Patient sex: F
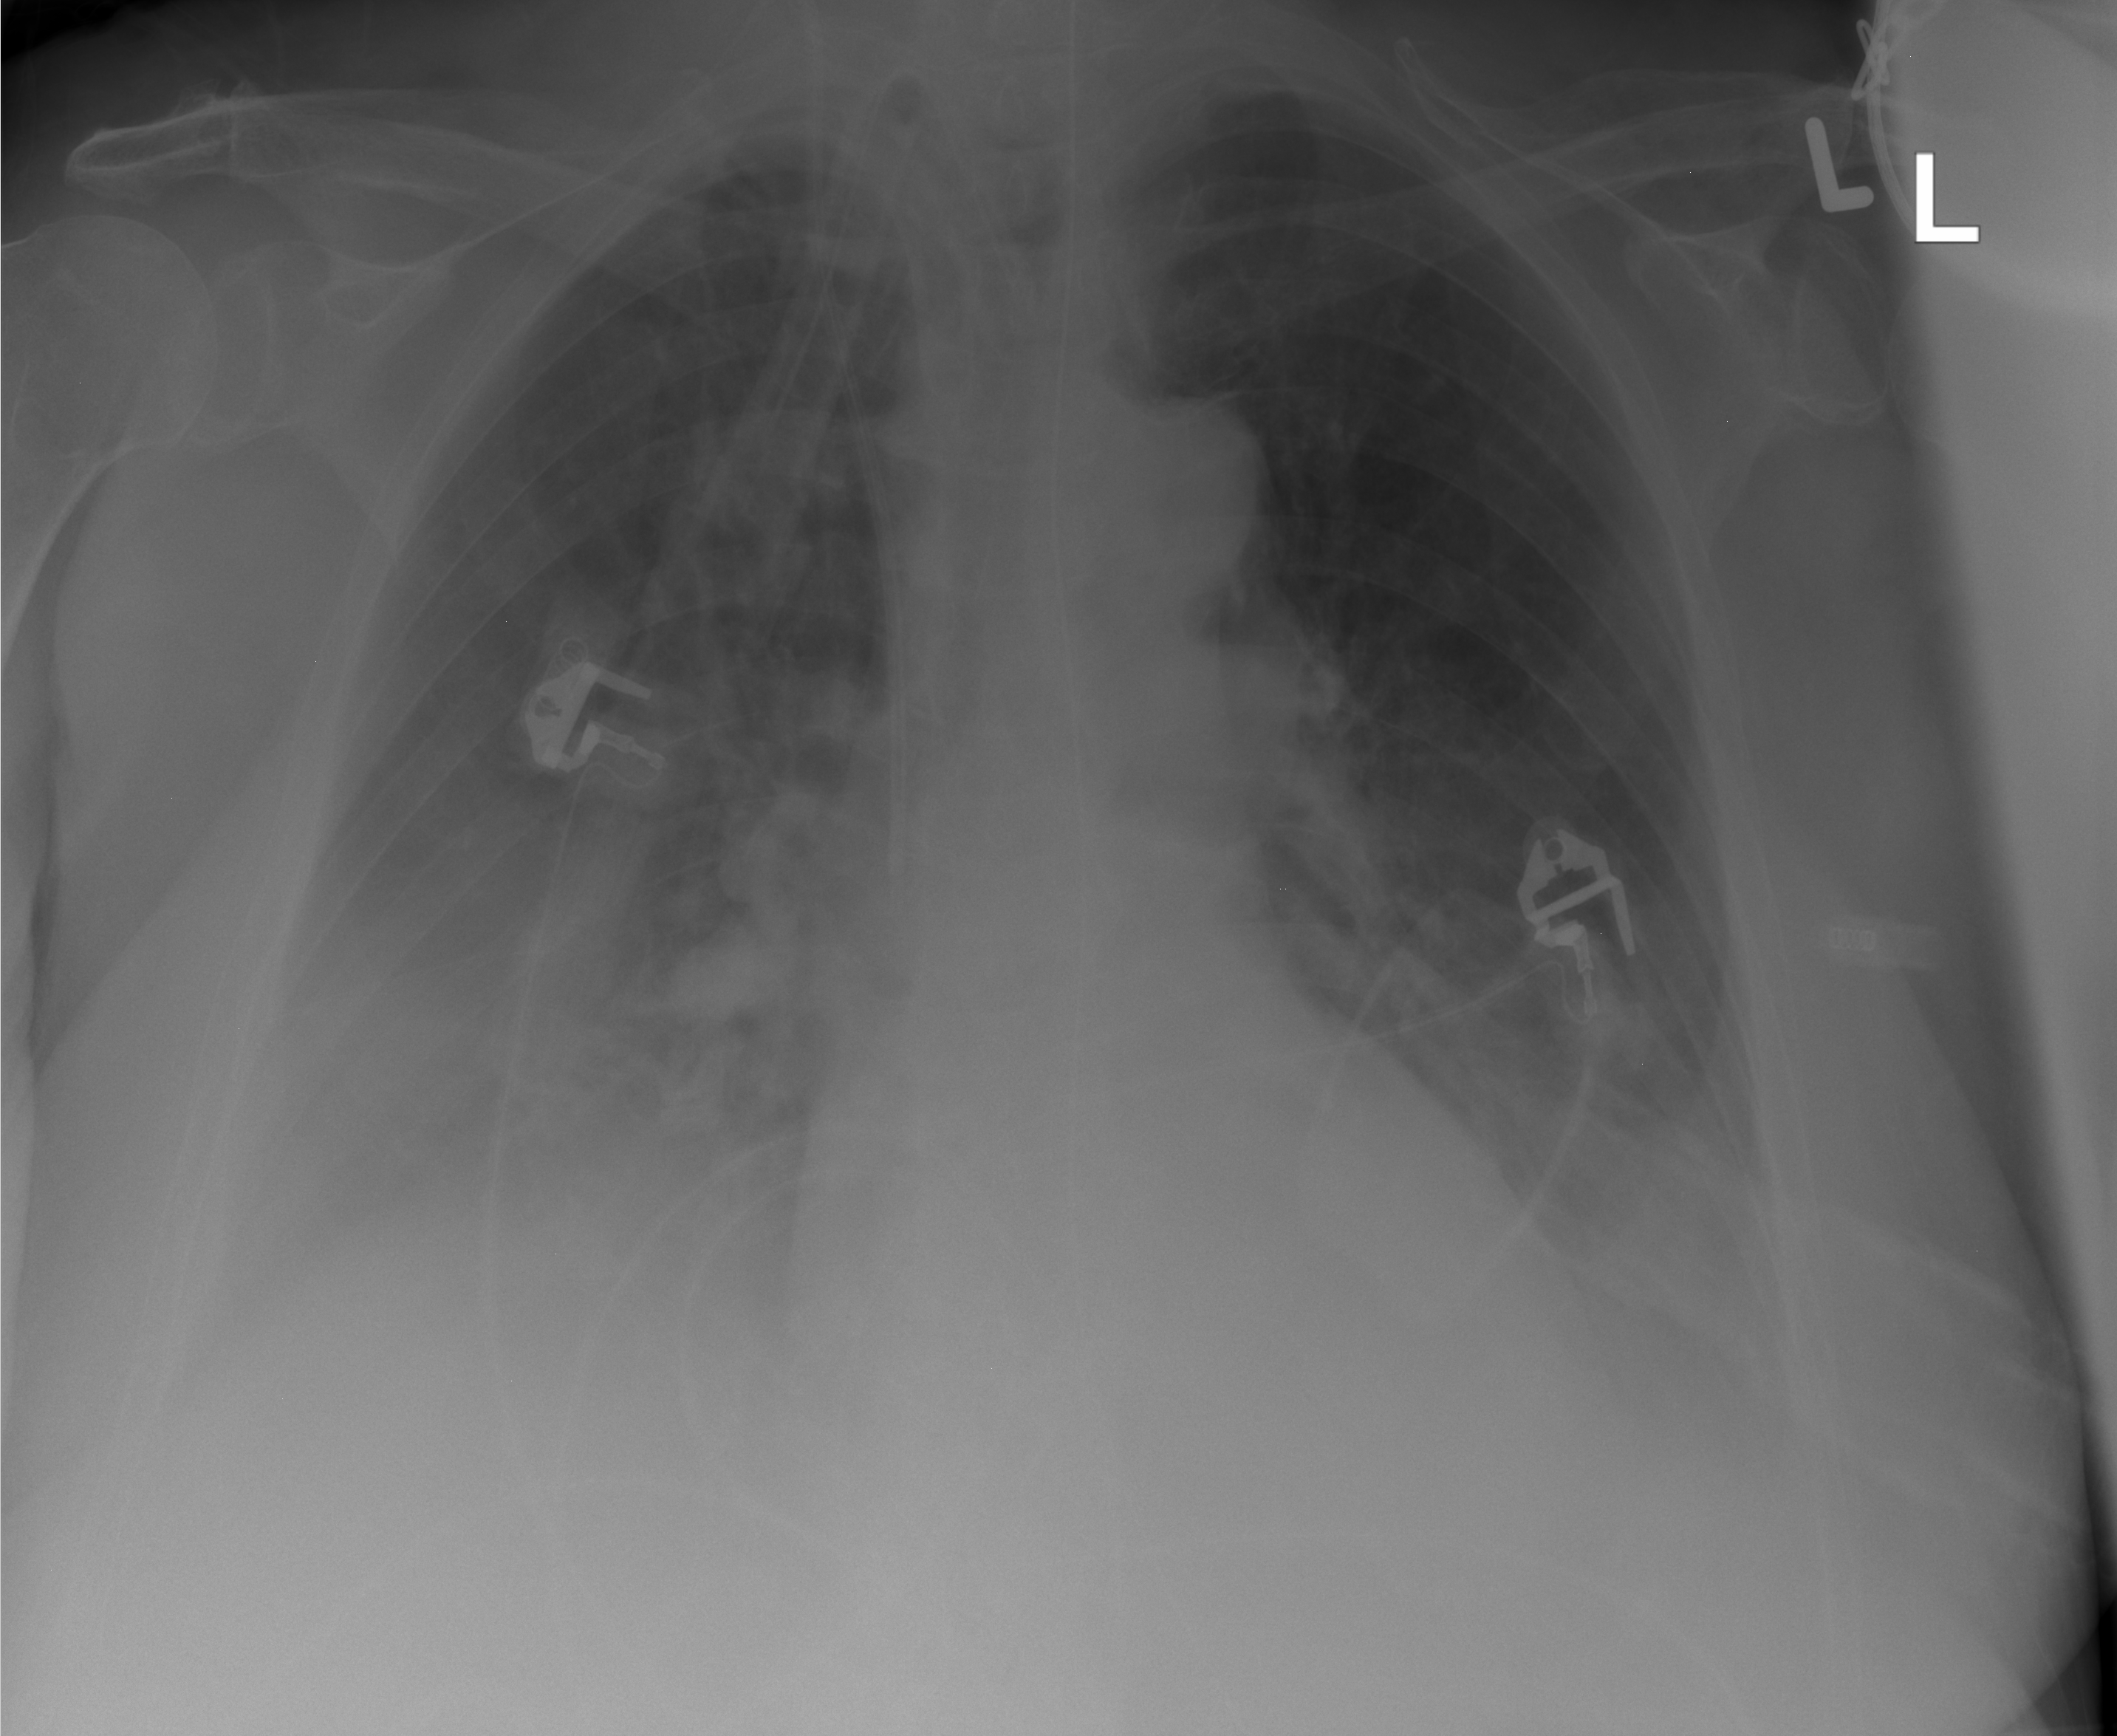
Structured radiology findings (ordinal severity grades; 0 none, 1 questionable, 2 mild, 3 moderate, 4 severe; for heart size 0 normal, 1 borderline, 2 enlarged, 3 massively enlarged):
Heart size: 0
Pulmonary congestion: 0
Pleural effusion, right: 2
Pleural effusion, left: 2
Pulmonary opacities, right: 1
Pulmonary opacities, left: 0
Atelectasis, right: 2
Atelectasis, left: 2